Question: I need to create a SQL Server table.
This table will have 4 columns.
One of these columns, 'colour', will have to be with 3 parameters (HSL).
It should look like this:

Any idea how can I implement this?
Thank you in advance.
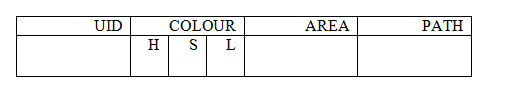
Answer: To make your table <URL> into a new Table, something like 'HSLValues'. With a foreign key to the 'UID' column. then this created table should look something like:
'HSLValues':
- 'Id'- 'HValue'- 'SValue'- 'LValue'- 'UID'